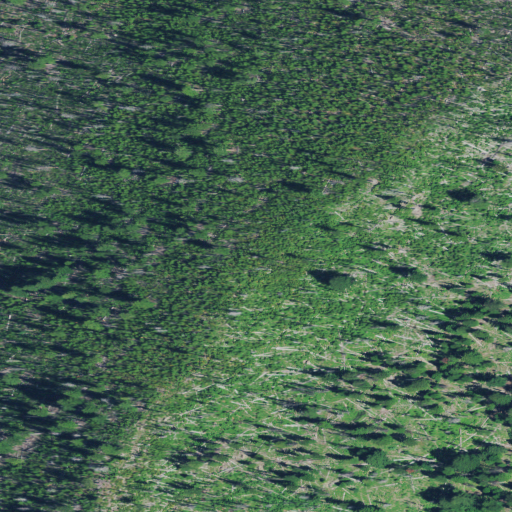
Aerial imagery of ridge(s) in Oregon named Bluegrass Ridge containing shrub and evergreen forest